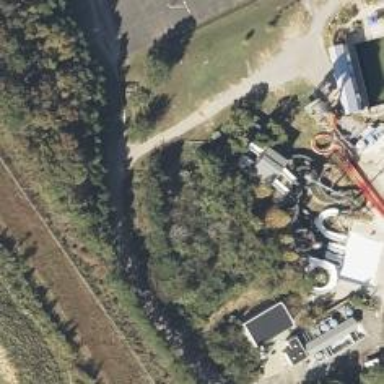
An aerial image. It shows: Water slide attraction.